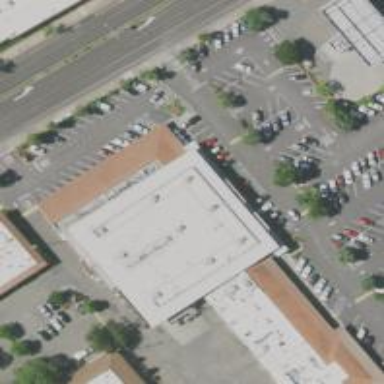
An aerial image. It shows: Supermarket.